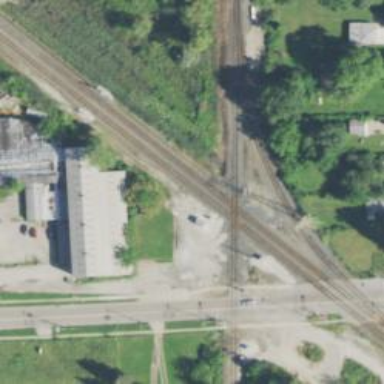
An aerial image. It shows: Railway crossing.